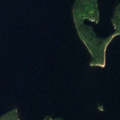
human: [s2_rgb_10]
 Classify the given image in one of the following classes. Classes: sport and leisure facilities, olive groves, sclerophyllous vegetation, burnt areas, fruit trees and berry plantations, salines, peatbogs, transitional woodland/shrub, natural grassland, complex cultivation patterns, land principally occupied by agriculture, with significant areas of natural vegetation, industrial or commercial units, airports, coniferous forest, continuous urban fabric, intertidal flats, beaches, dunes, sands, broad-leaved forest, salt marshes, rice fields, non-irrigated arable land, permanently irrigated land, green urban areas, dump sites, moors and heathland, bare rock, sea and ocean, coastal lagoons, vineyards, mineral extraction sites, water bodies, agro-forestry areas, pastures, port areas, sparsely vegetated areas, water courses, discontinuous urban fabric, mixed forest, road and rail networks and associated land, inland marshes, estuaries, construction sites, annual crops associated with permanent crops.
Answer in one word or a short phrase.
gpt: water bodies